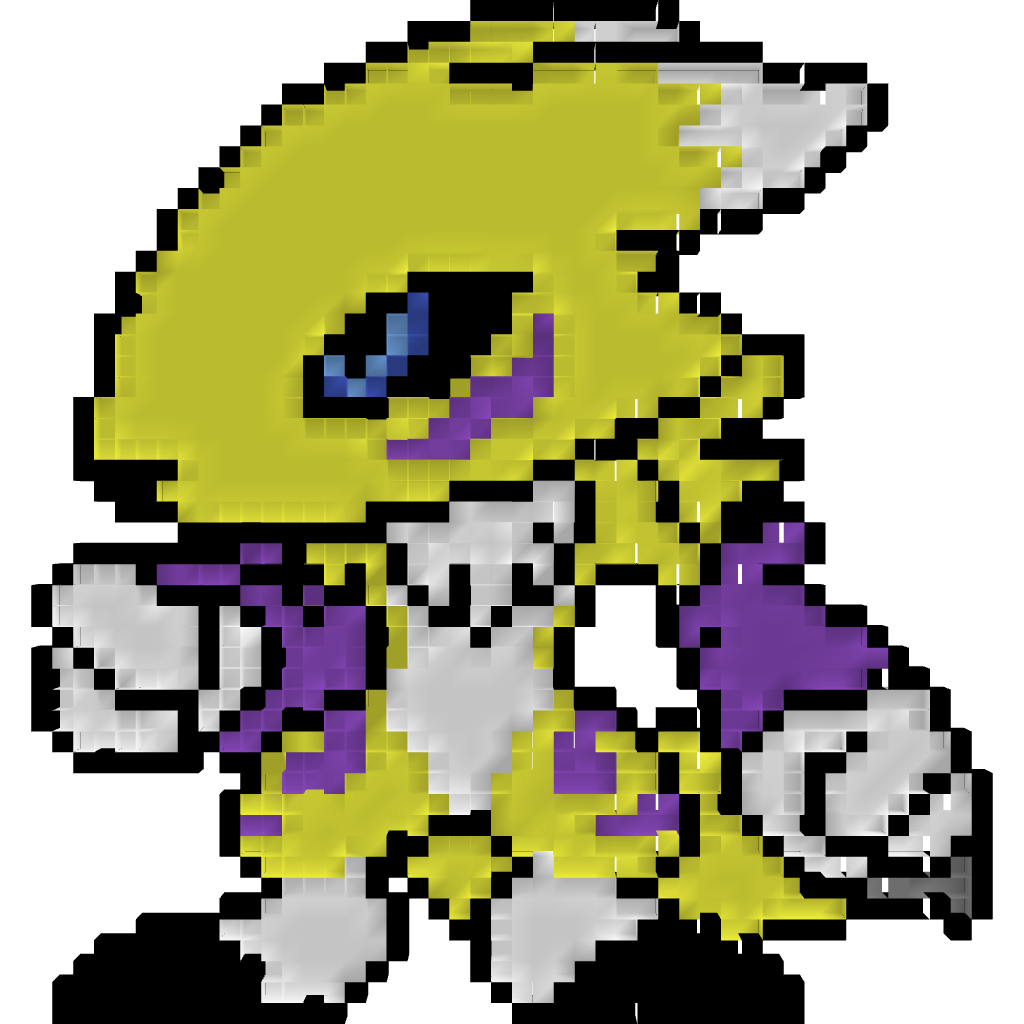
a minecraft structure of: Renamon bad low quality